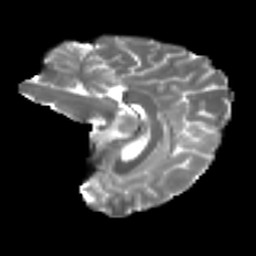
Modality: T2w
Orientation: sagittal
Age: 23
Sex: female
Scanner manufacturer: ge
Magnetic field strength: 3 T
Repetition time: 7.8 s
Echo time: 0.0606 s